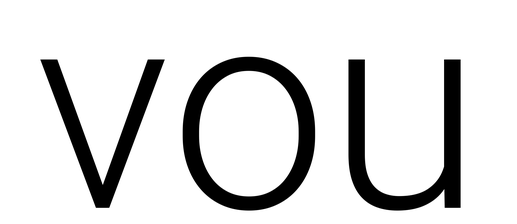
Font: Roboto_Light